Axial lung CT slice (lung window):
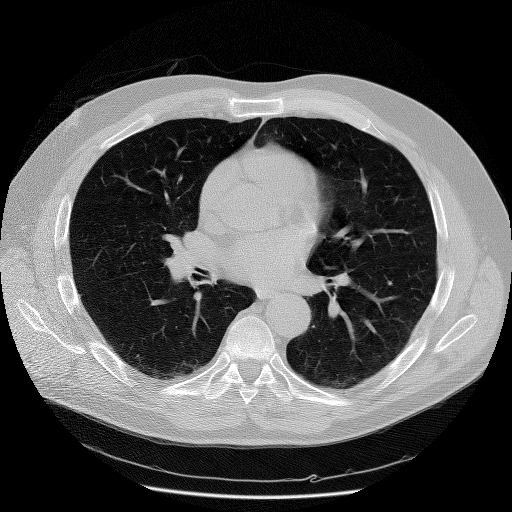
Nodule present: no